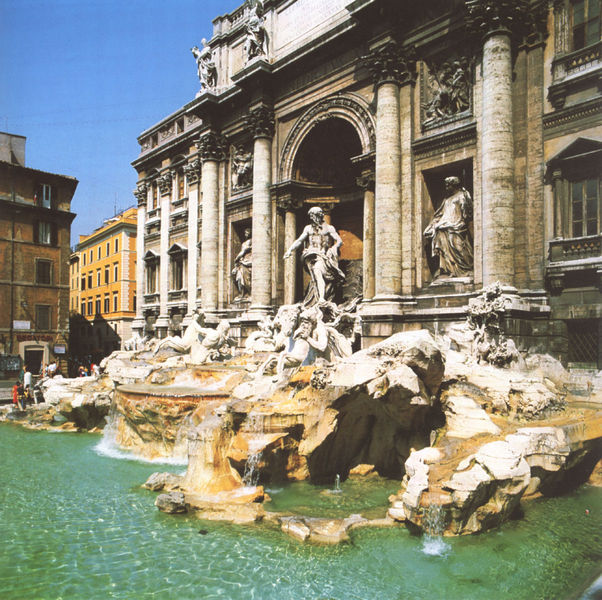
Titel: Fontana di Trevi (Trevibrunnen)
Künstler: Niccoló Salvi
Standort: Rom, Palazzo Poli (EU - I - Latium)
Schlagwörter: blau, himmel, mann, schatten, wasser, grün, menschen, fenster, finger, licht, marmor, säule, säulen, türkis, gebäude, haus, stehen, steine, häuser, sonne, figur, brunnen, springbrunnen, statue, spanien, sommer, bogen, italien, süden, venedig, brandung, zeigen, foto, fotografie, komposit, antike, palast, geld, rom, sims, skulpturen, statuen, resalit, antik, grotte, römisch, kranzgesims, ädikula, kolossalordnung, paläste, touristen, statur, wasserspiel, sehenswürdigkeit, münzen, neptun, urlauber, marmo, marmoe, trevibrunnen, römlisch